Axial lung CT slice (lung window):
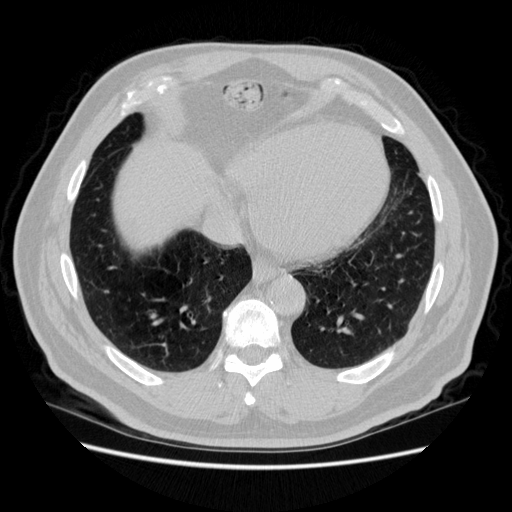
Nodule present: no